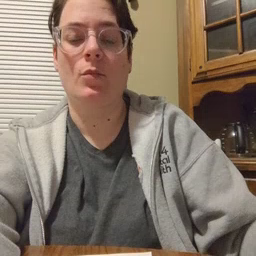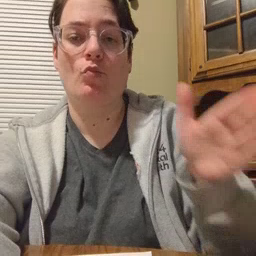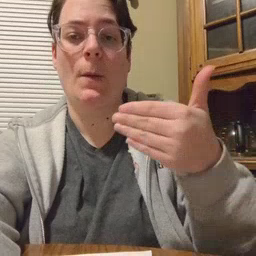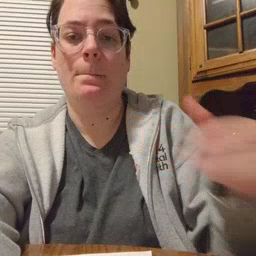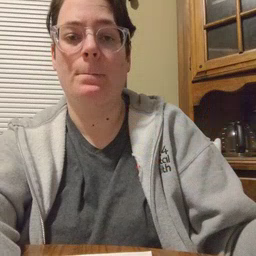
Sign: room